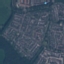
Label: Residential